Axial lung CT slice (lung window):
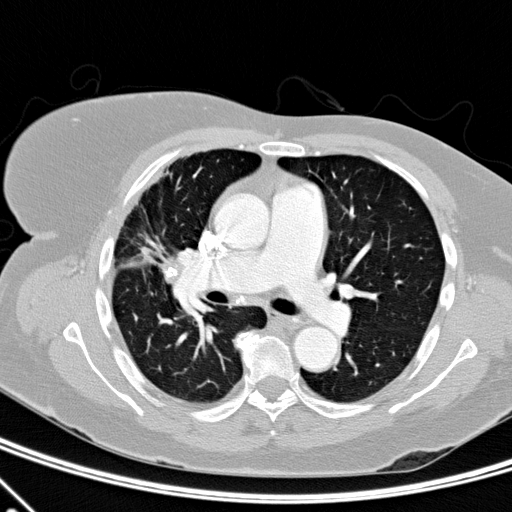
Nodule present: no